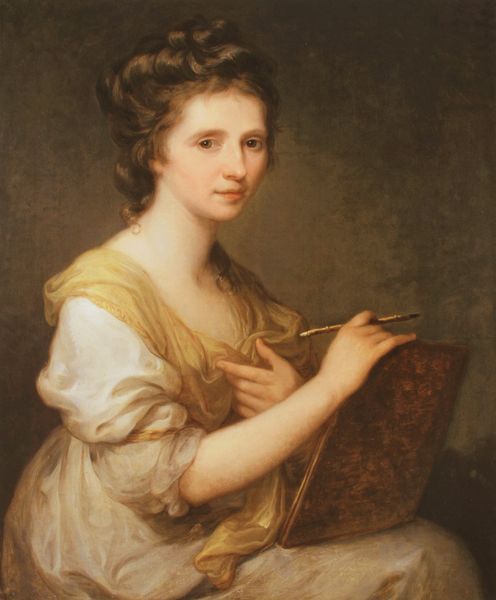
Titel: Selbstbildnis
Künstler: Angelika Kauffmann
Standort: London
Institution: National Portrait Gallery
Schlagwörter: dunkel, feder, gemälde, hand, haut, kopf, schatten, umhang, weiß, gelb, grün, mädchen, ocker, sitzen, ausschnitt, braun, daumen, finger, frau, frisur, geste, haar, hell, hintergrund, kleid, licht, mund, nase, ohr, profil, stirn, blick, dame, haus, rot, schal, tuch, beige, malerei, blond, jung, arm, arme, augen, band, falten, gesicht, halten, inkarnat, kleidung, mensch, ärmel, bildnis, hals, hände, portrait, porträt, öl, auge, gewand, gold, haare, sitzend, stoff, person, augenbrauen, kinn, lippen, locken, schultern, seide, zart, lächeln, farbig, wangen, papier, farbe, sepia, romantik, tafel, glanz, pupillen, malerin, faltenwurf, hochsteckfrisur, rüschen, knie, zeigen, selbstporträt, buch, selbstbildnis, künstlerin, malen, pinsel, anschauen, stift, einband, heft, schoss, selbstportrait, buchrücken, ledereinband, halbprofil, zeichnen, leder, tonig, frauenbildnis, bleich, zugewandt, mappe, hans, aufklärung, block, zeichenblock, zeichenmappe, griffel, brau, bauschig, natürlich, schriftstellerin, toupiert, lasierend, schmucklos, gelbe, zeigegestus, schreiberin, schüsselfalte, malblock, schreibzeug, taffel, künsterin, rdig, neckisch, kleiss, selbstbildnnis